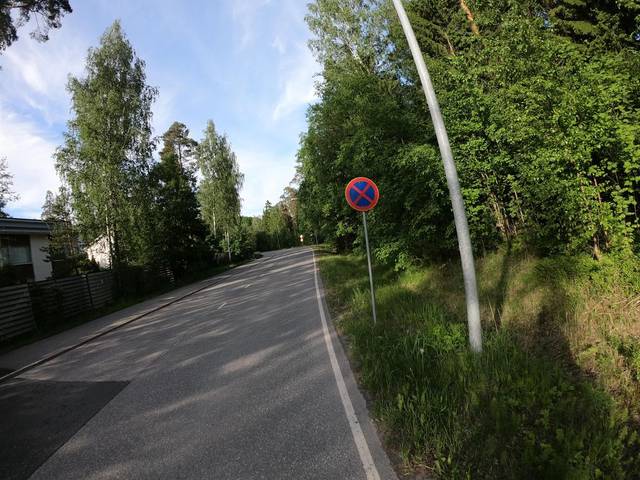
Region: Finland
Coordinates: 60.205, 24.74